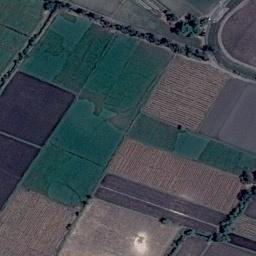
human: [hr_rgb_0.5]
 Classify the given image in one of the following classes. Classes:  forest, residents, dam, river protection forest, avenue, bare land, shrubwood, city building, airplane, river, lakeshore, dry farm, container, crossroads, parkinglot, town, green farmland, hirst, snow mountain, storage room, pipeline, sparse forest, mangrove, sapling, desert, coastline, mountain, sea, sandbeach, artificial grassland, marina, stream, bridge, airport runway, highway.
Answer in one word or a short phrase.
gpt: green farmland